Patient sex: F
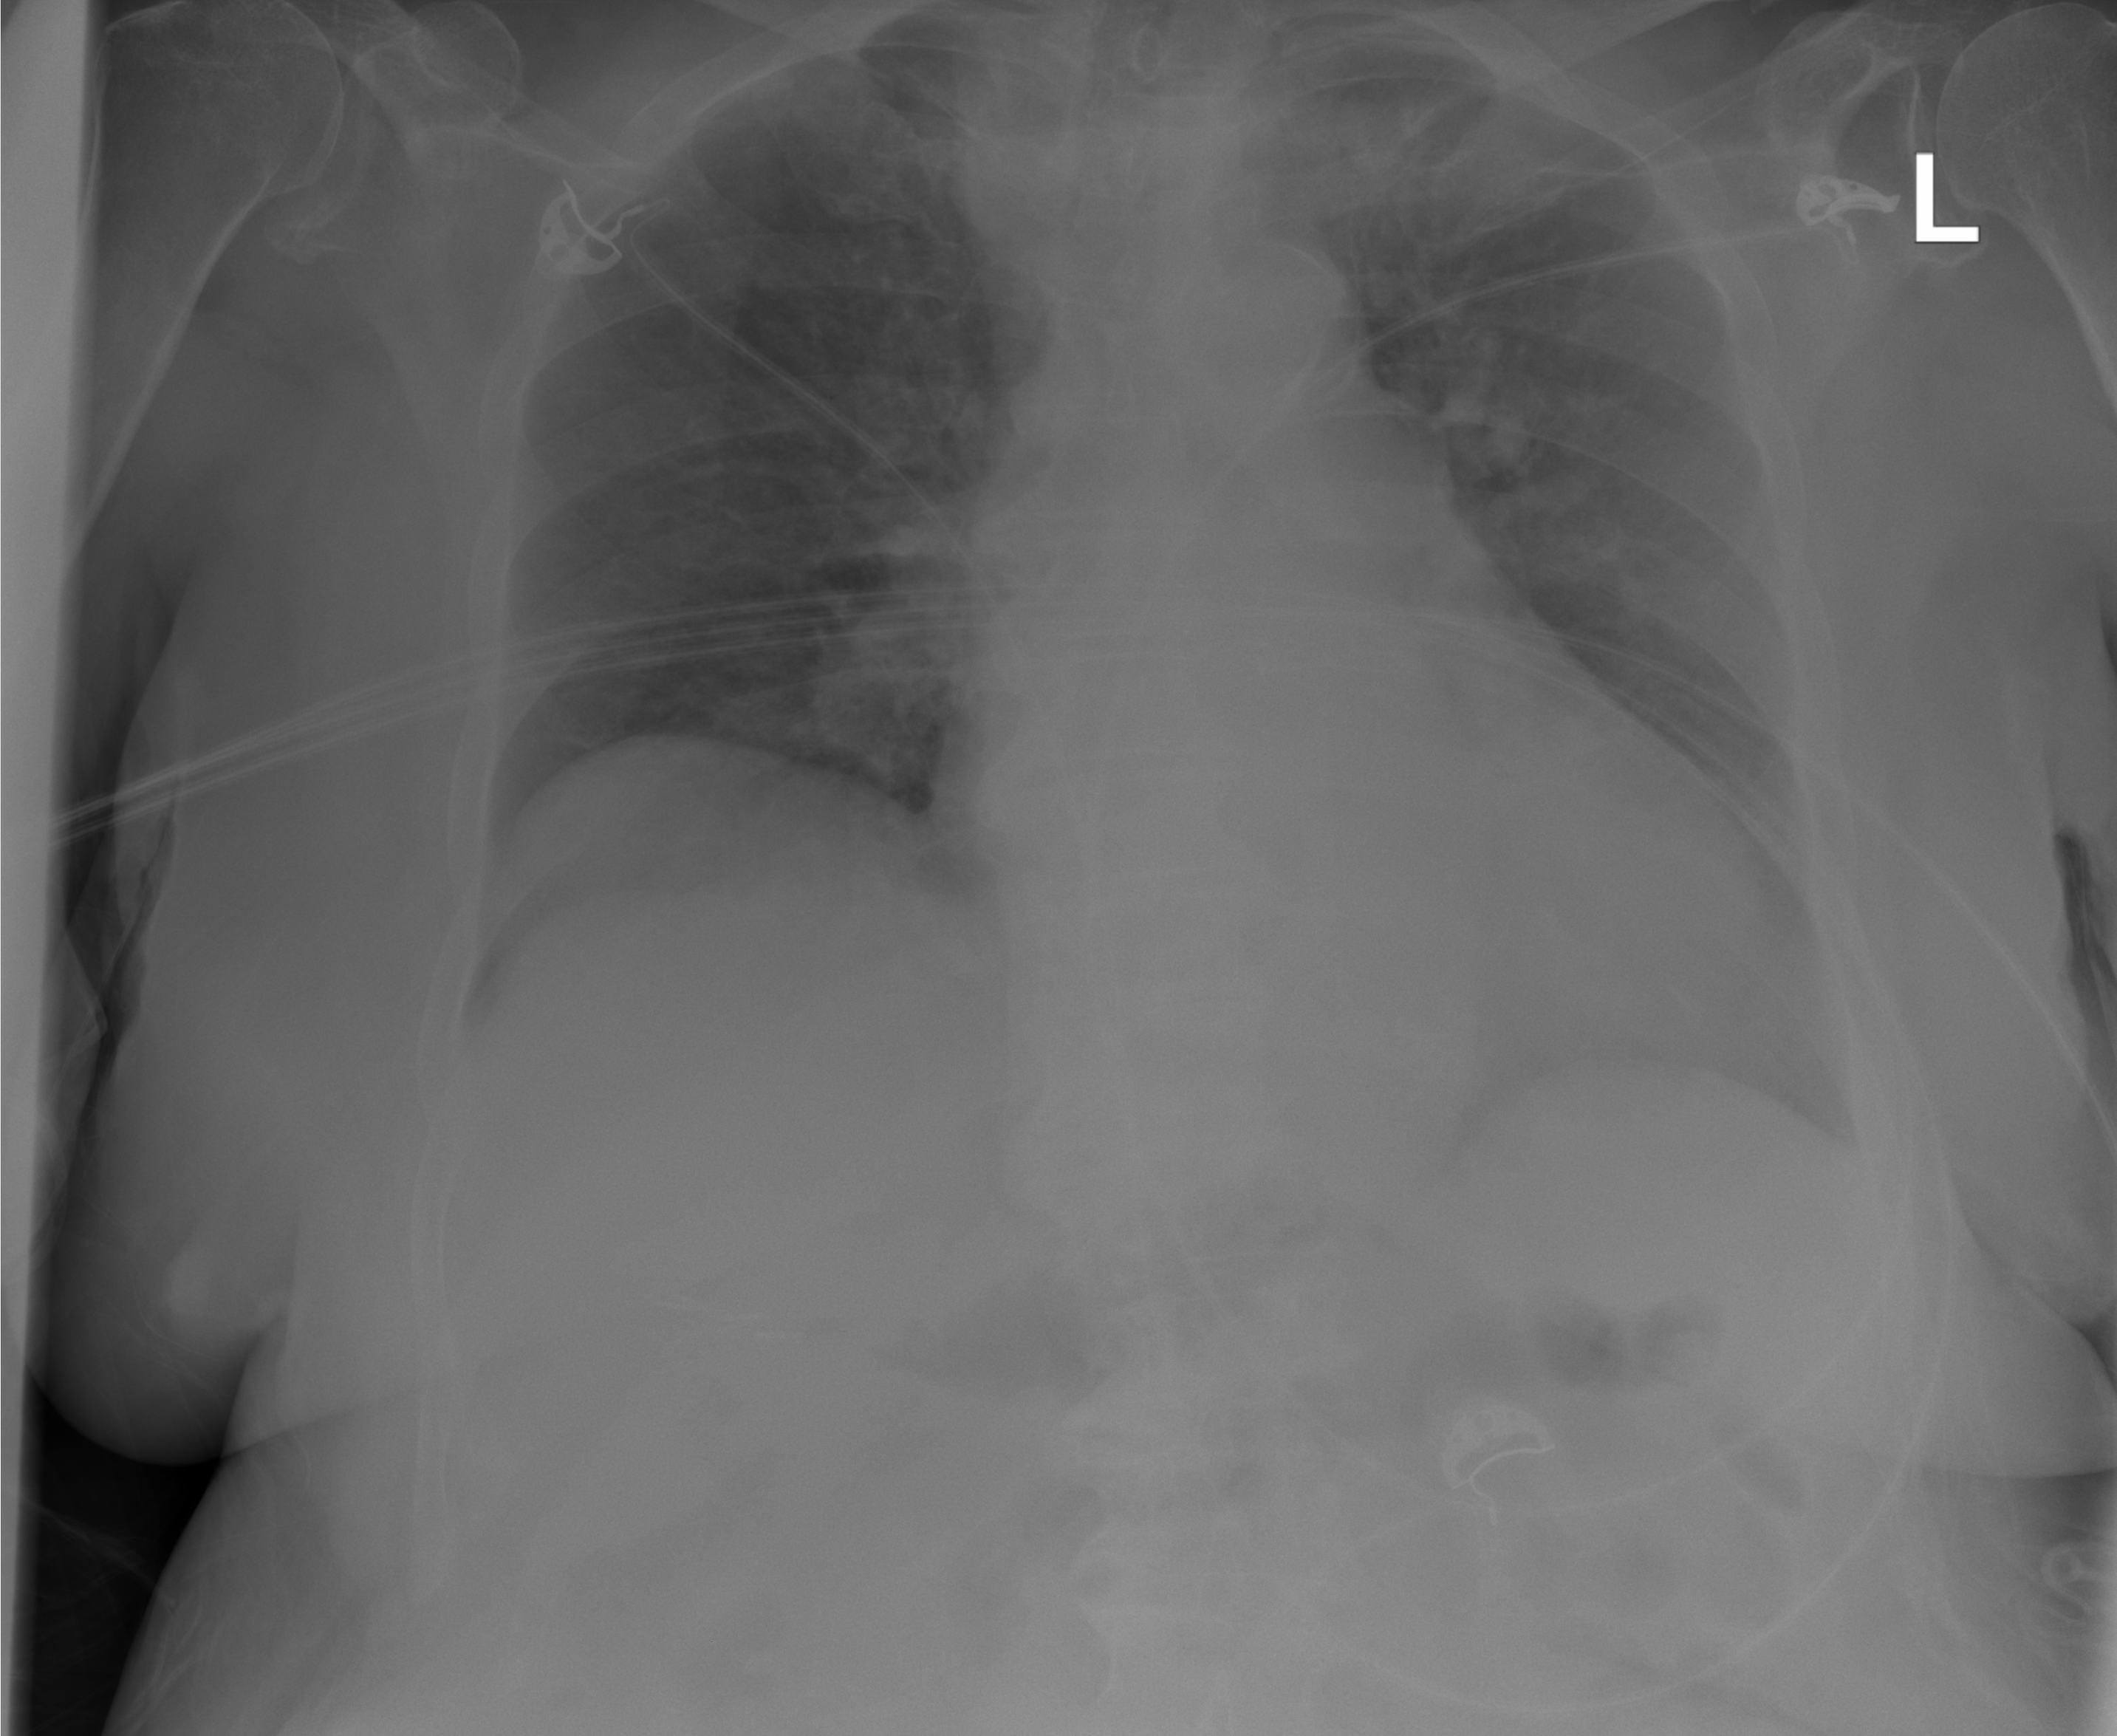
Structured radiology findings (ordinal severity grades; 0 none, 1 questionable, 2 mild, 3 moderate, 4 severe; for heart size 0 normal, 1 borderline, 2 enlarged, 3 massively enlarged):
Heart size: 2
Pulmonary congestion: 0
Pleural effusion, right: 0
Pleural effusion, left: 1
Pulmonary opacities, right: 0
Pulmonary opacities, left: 0
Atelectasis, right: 1
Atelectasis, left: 1